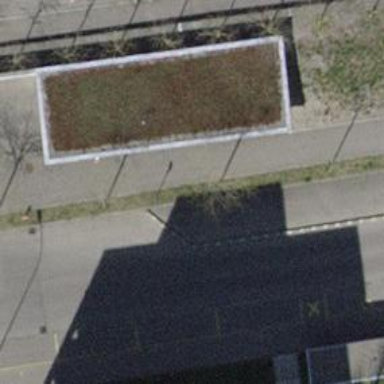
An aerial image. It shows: Bicycle parking area.